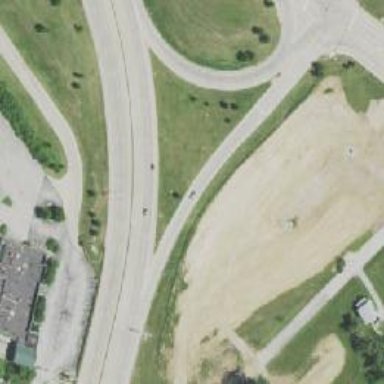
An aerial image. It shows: Trunk link highway.